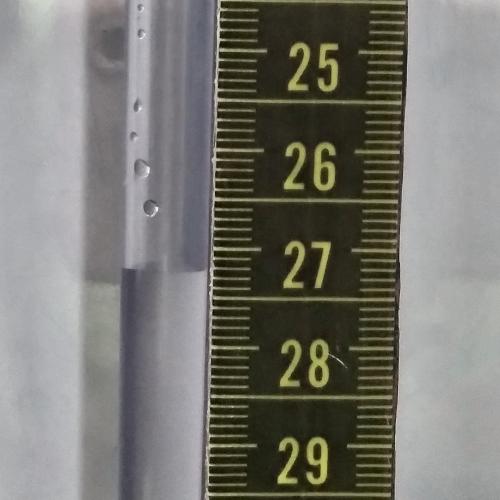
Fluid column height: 27.2 cm